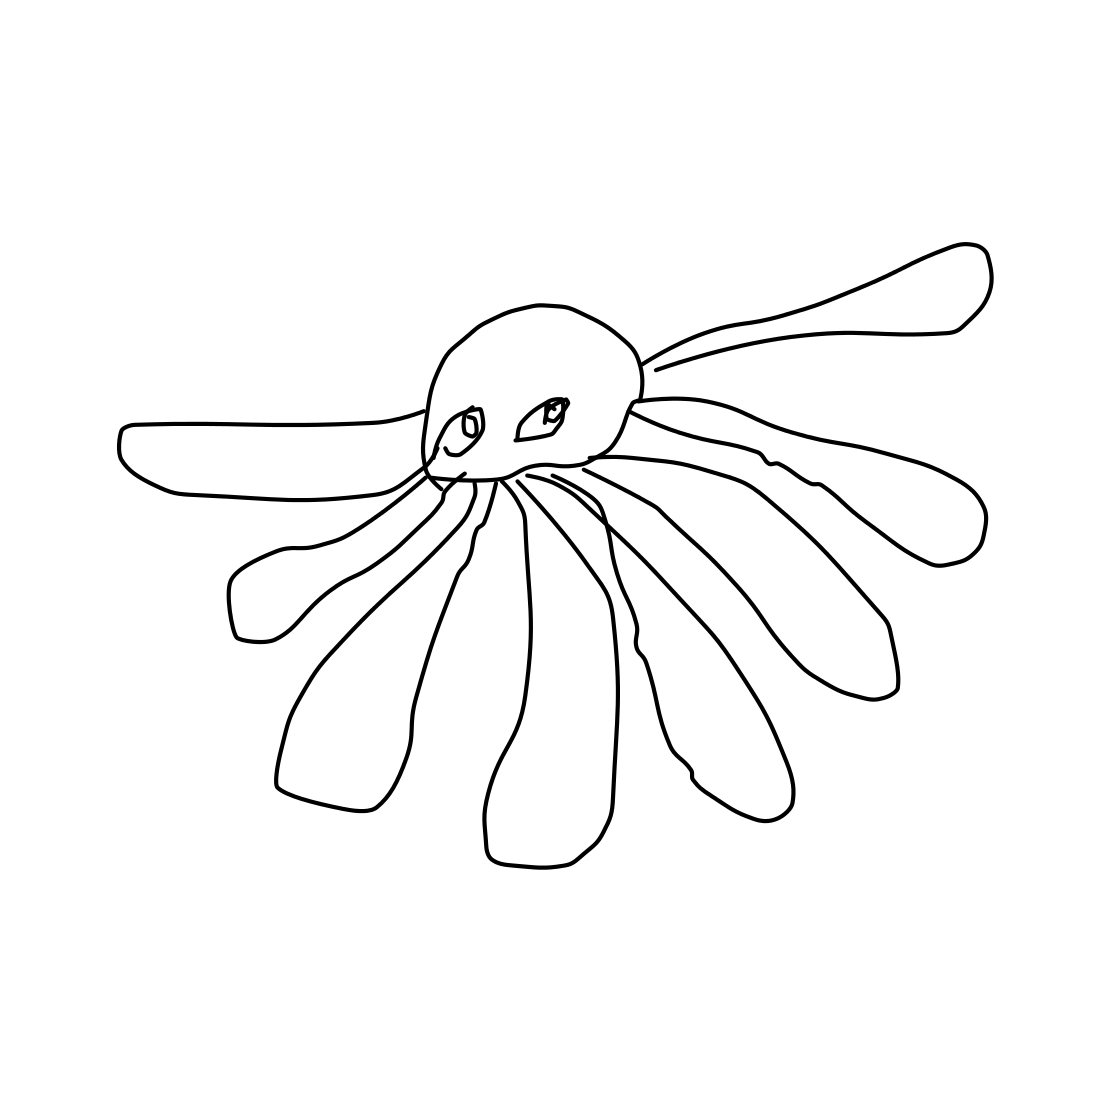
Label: octopus